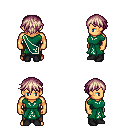
a pixel art fantasy rpg character, male body template, human, tanned skin, sash dress, robe skirt, white blonde short bangs hairstyle, black shoes, four views (front, back, left, right), 2x2 character sprite sheet, small pixel art, hard edges, no anti-aliasing